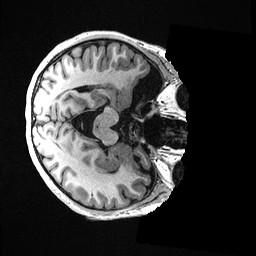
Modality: T1w
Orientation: axial
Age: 49
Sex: female
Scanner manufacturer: ge
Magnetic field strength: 3 T
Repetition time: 0.006952 s
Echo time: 0.00292 s